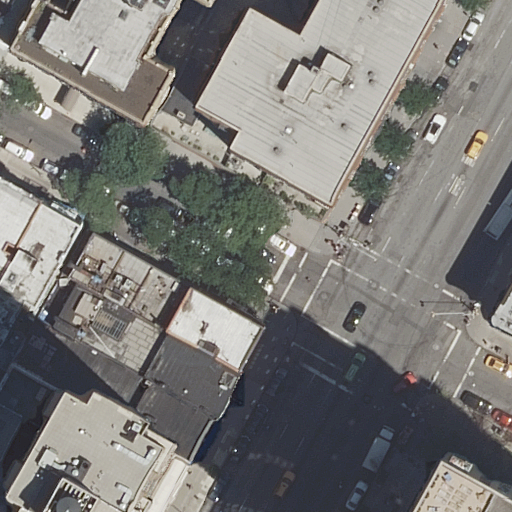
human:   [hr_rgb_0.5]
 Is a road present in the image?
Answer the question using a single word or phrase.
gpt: yes

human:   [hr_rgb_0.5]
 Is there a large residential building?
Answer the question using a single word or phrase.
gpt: yes

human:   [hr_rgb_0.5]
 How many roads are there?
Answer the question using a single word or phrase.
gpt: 2

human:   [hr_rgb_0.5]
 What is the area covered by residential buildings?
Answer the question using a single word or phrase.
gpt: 4907m2

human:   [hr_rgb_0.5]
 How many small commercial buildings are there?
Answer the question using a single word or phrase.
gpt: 0

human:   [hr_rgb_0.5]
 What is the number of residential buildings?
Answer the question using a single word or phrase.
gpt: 11

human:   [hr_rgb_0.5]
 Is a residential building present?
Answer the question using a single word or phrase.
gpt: yes

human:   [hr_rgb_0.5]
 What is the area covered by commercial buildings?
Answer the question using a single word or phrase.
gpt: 0m2

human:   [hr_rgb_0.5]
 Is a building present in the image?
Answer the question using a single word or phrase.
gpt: yes

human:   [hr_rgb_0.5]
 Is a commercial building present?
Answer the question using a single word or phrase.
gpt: no

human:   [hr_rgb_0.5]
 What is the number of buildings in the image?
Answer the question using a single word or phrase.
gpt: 11

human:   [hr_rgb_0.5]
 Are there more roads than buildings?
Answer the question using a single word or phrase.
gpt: no

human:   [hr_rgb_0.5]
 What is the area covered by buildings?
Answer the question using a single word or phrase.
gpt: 4907m2

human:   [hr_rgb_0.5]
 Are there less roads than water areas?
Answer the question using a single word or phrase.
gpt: no

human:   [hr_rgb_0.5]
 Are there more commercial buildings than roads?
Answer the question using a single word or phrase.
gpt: no

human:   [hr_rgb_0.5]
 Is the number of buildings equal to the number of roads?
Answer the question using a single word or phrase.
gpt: no

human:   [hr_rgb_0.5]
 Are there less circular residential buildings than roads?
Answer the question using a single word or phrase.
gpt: yes

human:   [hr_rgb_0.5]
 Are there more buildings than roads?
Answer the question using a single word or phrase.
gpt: yes

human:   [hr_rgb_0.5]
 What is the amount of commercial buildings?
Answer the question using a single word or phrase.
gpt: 0

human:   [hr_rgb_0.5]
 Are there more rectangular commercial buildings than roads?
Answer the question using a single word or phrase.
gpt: no

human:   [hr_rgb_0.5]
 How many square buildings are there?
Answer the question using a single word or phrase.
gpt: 0

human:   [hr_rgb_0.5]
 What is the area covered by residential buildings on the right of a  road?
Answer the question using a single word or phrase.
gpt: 431m2

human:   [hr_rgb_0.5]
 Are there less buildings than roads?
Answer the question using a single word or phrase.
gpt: no

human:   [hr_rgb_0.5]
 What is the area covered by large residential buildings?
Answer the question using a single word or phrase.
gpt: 2851m2

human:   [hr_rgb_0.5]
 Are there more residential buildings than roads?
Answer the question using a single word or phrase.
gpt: yes

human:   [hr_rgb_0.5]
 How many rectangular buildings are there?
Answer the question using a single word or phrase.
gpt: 6

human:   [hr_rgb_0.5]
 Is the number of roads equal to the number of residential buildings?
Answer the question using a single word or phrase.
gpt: no

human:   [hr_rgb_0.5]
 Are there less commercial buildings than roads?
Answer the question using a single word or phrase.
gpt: yes

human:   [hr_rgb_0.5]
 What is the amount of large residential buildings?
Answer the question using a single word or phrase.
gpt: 3

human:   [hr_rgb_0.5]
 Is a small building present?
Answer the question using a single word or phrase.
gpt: yes

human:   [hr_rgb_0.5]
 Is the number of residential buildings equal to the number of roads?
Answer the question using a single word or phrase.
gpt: no

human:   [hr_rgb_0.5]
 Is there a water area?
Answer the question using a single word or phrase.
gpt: no

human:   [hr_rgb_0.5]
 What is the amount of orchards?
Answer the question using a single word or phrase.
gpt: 0

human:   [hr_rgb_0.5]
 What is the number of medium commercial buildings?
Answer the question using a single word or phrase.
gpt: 0

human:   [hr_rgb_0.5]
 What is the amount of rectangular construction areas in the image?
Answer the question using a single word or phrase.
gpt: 0

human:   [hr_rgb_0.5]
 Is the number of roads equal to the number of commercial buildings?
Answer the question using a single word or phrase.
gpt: no

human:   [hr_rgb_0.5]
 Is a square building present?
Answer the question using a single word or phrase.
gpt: no

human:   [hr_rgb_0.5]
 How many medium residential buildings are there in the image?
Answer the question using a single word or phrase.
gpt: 5

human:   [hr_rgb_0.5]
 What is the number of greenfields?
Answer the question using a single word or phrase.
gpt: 0

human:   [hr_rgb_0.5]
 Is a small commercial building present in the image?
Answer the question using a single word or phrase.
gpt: no

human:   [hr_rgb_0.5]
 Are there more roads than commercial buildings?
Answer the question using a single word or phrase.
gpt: yes

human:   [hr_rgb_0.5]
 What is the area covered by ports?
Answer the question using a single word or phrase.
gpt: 0m2

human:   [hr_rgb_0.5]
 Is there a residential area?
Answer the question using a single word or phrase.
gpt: no

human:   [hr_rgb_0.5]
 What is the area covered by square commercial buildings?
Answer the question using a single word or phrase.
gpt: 0m2

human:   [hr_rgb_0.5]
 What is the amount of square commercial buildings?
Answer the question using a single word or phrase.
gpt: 0

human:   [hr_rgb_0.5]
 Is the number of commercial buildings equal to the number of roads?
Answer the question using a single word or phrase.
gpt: no

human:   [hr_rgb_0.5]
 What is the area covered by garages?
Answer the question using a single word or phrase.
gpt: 0m2

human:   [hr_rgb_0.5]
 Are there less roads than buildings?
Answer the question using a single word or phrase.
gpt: yes

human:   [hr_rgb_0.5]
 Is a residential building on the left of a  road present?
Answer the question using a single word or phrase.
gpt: yes

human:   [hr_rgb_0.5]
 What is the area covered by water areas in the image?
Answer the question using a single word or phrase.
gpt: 0m2

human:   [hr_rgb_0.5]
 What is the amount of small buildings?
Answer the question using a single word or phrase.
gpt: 3

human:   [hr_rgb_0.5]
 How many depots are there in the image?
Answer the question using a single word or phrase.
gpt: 0

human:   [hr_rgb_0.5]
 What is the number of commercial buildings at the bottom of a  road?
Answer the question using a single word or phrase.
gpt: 0

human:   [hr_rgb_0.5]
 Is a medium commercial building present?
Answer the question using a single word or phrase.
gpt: no

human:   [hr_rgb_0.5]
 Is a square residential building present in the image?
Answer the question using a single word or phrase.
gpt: no

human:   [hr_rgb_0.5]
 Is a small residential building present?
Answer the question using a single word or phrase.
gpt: yes

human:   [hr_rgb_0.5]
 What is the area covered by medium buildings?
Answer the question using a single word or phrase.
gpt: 1915m2

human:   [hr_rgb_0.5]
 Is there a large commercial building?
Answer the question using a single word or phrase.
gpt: no

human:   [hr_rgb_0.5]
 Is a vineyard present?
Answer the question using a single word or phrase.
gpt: no

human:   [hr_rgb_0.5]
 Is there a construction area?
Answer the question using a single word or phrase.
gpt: no

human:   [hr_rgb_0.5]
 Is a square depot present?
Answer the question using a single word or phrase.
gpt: no

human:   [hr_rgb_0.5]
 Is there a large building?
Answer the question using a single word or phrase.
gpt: yes

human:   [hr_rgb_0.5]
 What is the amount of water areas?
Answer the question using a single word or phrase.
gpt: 0

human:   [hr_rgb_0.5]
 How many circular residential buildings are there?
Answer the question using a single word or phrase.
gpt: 0